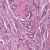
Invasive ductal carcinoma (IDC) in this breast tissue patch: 1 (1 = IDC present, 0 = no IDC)